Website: home-depot
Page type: account-selection
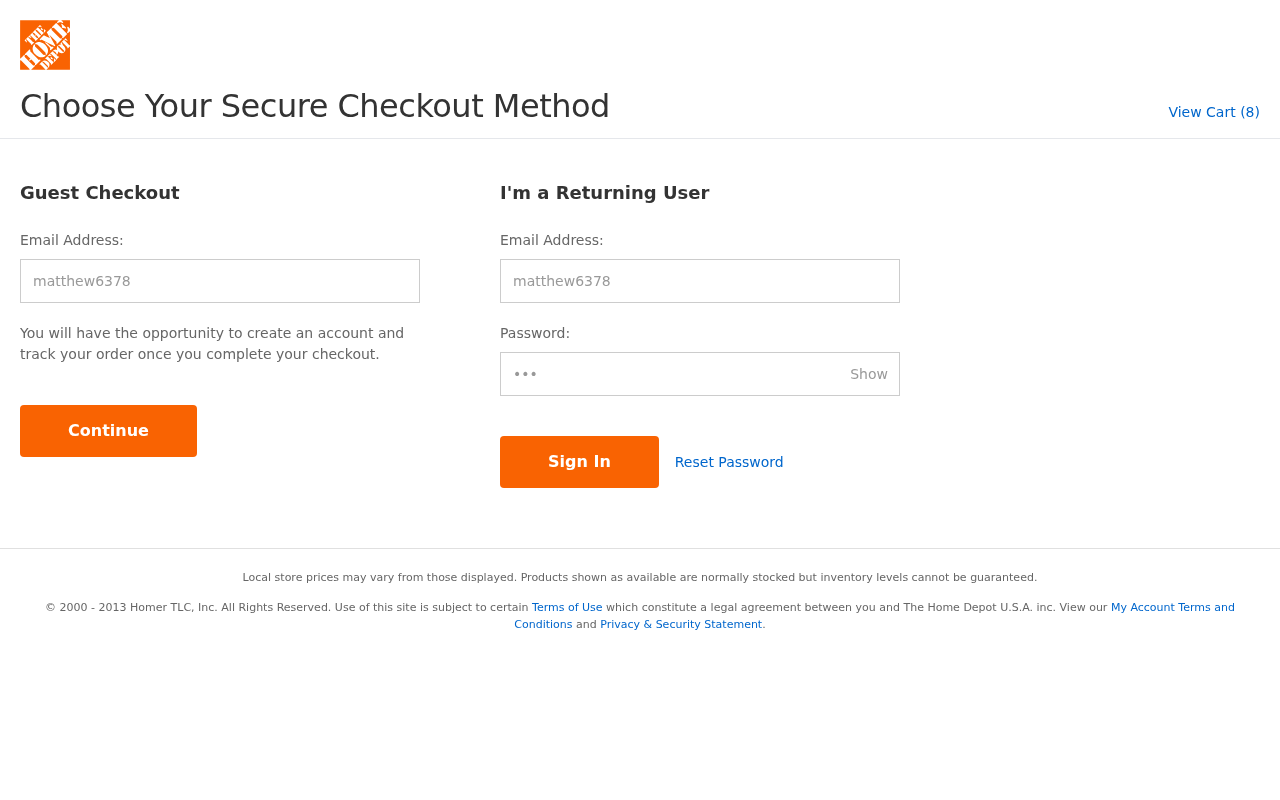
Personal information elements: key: PII_LOGIN_USERNAME
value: matthew6378
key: PII_LOGIN_USERNAME2
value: matthew6378
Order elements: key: ORDER_NUM_ITEMS
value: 8